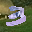
Label: 3